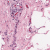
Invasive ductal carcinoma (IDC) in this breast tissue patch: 0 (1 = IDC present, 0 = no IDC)